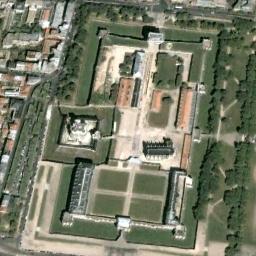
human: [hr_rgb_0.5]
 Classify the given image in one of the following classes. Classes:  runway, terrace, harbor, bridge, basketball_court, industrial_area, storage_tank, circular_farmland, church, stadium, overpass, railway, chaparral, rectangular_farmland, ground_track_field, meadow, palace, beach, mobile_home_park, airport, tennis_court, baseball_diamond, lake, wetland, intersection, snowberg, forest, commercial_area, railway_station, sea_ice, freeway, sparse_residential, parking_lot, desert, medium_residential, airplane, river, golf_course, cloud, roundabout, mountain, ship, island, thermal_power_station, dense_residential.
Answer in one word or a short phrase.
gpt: palace